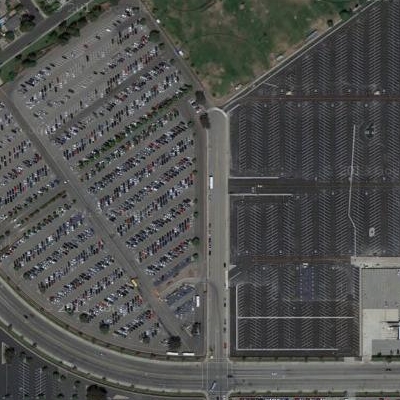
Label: Parking